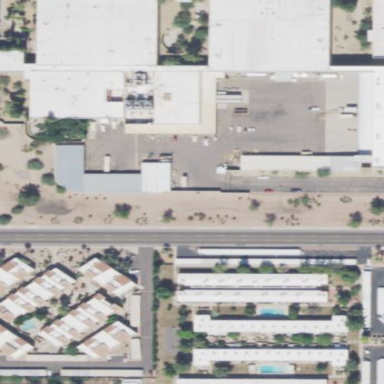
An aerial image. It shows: Industrial building.